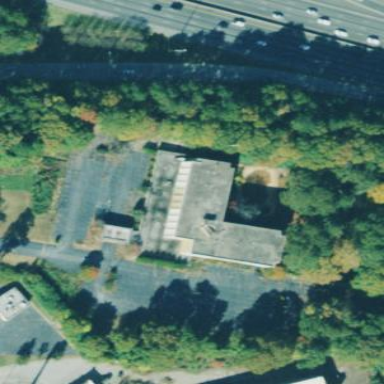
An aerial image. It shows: Building.